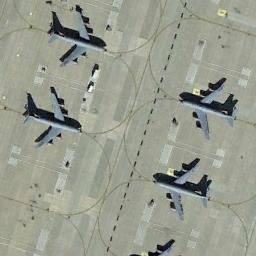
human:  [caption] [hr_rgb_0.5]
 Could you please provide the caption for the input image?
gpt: Four gray planes stopped at the intersection of the oval landmarks .

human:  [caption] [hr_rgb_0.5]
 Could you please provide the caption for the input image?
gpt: Four face-to-face gray planes parked on the airport with some yellow marks .

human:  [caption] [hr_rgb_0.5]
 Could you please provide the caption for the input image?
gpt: There are four gray planes of the same size in a clearing .

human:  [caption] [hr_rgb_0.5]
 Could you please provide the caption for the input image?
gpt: Four gray planes are parked on the open space .

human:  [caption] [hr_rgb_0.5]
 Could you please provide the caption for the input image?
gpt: Four planes are on the marked ground .